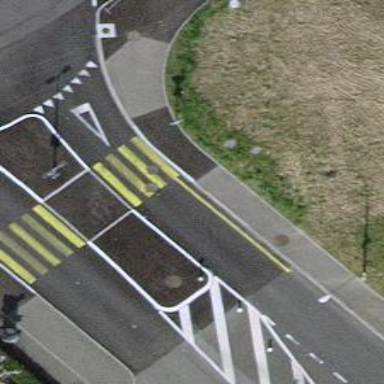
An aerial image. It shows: Uncontrolled zebra crossing on the road.